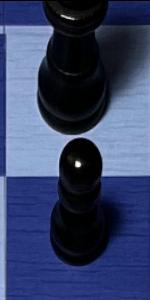
Label: Pawn_Black